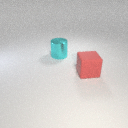
large cyan metal cylinder to the left of large red rubber cube